Question: <URL> is the API to draw Windows Vista and 7's Aero text, that is, text with a glowing halo.
To change the text colour used when drawing with <URL>, and the appropriate flags, has no effect on the glow colour. There is no apparent setting for the glow colour in the 'DTTOPTS' structure.

Here you can see a custom text color (red) but it is still rendering with a white blurred glow behind the text. I would like, say, a black glow instead, since for light text colors it will make the text easier to read.
How do you change the color of this white halo / glow? Is there, for example, a 'Dwm*' API that has an effect, or an undocumented flag?
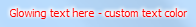
Answer: The short answer is, you can't using the <URL> API: it only allows you to change the text color, not the background glow colour.
The long answer is that you can achieve the same effect by:
- - -
>
The second step, tinting the image, is the main one that requires explanation.
Draw black text with a glow to a temporary bitmap. You will then have an area with white and black colours (white is the only glow colour Windows renders), varying alpha, and in between black and white on the edge of the text antialiased pixels which may (due to the algorithm being used) be coloured slightly, ie not be a pure shade of grey.
>
There are two options. The first is to use the colour ("whiteness" vs "blackness") and tint to change the white area to the background colour and the black area to the text colour. This will work, but may give antialiasing errors, especially with coloured text, compared to how that text would have been rendered and antialiased by Windows. A better approach is to realise that the text will be overlaid, and antialiased to, the background glow anyway: tint everything (glow and text) to the one colour - whatever is 100% alpha text can be treated as 100% white glow underneath the text - then simply draw the text over again antialiasing to the background.
To tint is then quite simple. Pixels will have an alpha value and <URL> is an alpha of 2, and BGR of white, premultiplied by the alpha. Ignore the existing colour and set any non-zero alpha pixels to a premultiplied alpha value of the background colour, based on the existing alpha of the pixel.
Using a <URL>, loop through your temporary bitmap and set the colour using the existing alpha as an intensity:
'''
// PQuad is a pointer to the first pixel, a TQuadColor (see link, basically a packed struct of ABGR bytes)
for Loop := 0 to FWidth * FHeight - 1 do begin
if PQuad.Alpha <> 0 then begin
PQuad.SetFromColorMultAlpha(Color); // Sets the colour, and multiplies the alphas together
end;
Inc(PQuad);
end;
'''
The key is 'PQuad.SetFromColorMultAlpha':
'''
procedure TQuadColor.SetFromColorMultAlpha(const Color: TQuadColor);
var
MultAlpha : Byte;
begin
Red := Color.Red;
Green := Color.Green;
Blue := Color.Blue;
MultAlpha := Round(Integer(Alpha) * Integer(Color.Alpha) / 255.0);
SetAlpha(MultAlpha, MultAlpha / 255.0);
end;
'''
This takes a quad colour (that is, alpha with RGB) and multiplies the two alphas together to get a resulting alpha. 'SetAlpha' then converts to premultiplied alpha:
'''
procedure TQuadColor.SetAlpha(const Transparency: Byte; const PreMult: Single);
begin
Alpha := Transparency;
Blue := Trunc(Blue * PreMult);
Green := Trunc(Green * PreMult);
Red := Trunc(Red * PreMult);
end;
'''
The result is a tinted glow:

Draw the text over the top (using the <URL> with no glow:

And you have glowing text with a coloured, non-white glow colour.
You can find full source code at my <URL> on Google Code.